Describe the contrast between these two images.
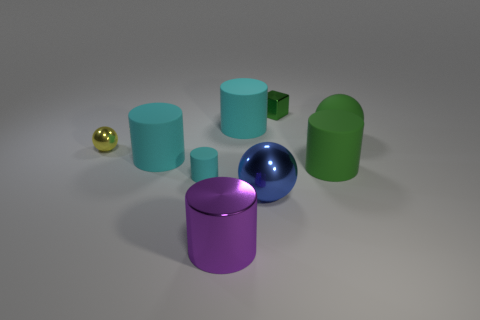
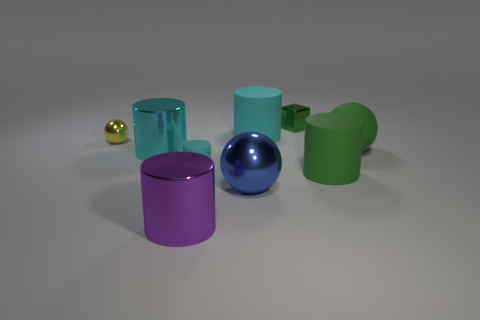
the large cyan matte cylinder in front of the tiny yellow metallic object changed to metallic
the large cyan matte cylinder that is in front of the yellow ball changed to metallic
the big cyan rubber cylinder that is left of the purple shiny cylinder turned shiny